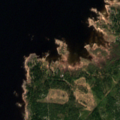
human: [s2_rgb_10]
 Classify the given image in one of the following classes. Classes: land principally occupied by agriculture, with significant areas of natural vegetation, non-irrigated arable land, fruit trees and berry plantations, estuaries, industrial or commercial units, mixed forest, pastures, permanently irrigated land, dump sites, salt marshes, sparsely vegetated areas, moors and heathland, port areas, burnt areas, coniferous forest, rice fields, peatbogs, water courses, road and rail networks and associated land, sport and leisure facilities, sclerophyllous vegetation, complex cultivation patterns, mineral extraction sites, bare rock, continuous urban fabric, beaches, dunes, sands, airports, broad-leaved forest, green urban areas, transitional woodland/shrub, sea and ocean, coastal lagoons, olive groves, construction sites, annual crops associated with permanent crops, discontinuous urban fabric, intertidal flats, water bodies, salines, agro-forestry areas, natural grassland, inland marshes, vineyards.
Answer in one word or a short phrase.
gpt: coniferous forest, mixed forest, sea and ocean